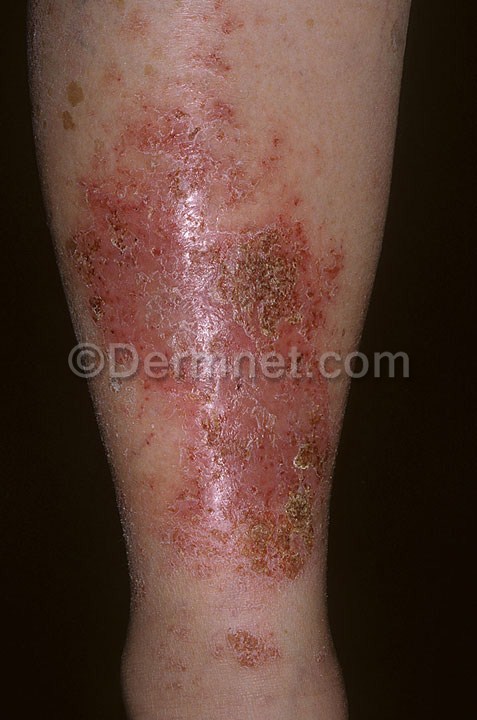
Disease: Eczema Photos